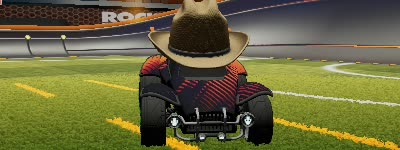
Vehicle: octane